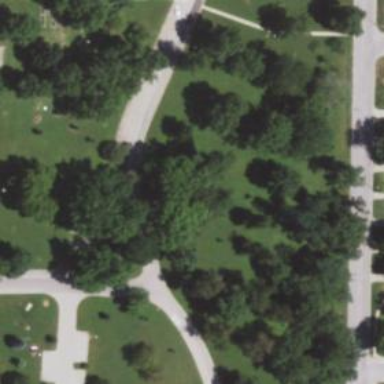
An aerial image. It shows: Disc golf tee.